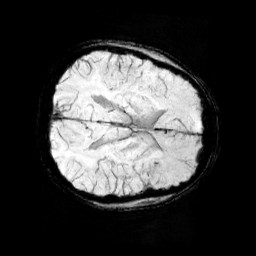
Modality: minIP
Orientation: axial
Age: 12
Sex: male
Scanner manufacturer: siemens
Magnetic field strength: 3 T
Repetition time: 0.027 s
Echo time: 0.02 s